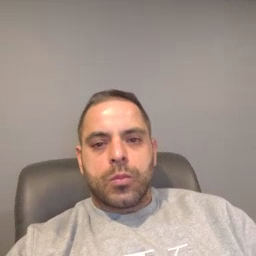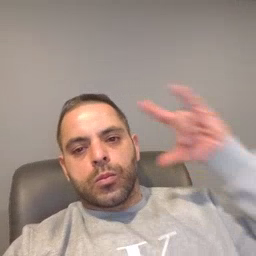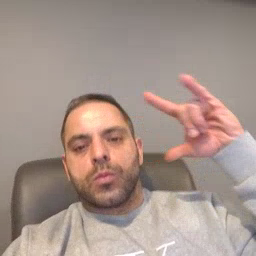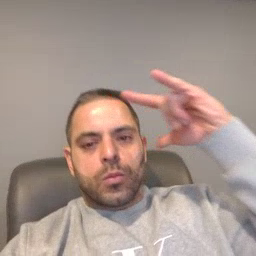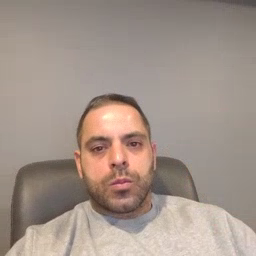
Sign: airplane